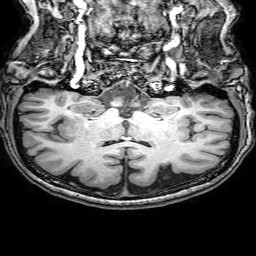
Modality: T1w
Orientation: sagittal
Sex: female
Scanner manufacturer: philips
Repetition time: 0.008182 s
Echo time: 0.00375 s